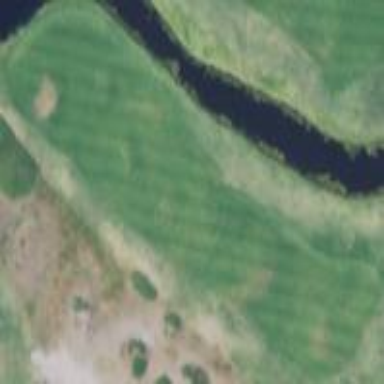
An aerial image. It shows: Grassy area designated as golf fairway.